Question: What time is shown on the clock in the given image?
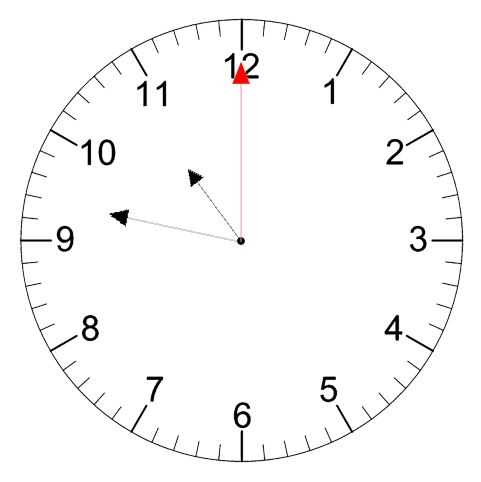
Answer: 10:47:00